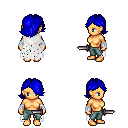
a pixel art fantasy rpg character, female body template, human, tanned skin, white tattered cape, teal pants, blue swoop hairstyle, white cloth bandages, dagger, four views (front, back, left, right), 2x2 character sprite sheet, small pixel art, hard edges, no anti-aliasing